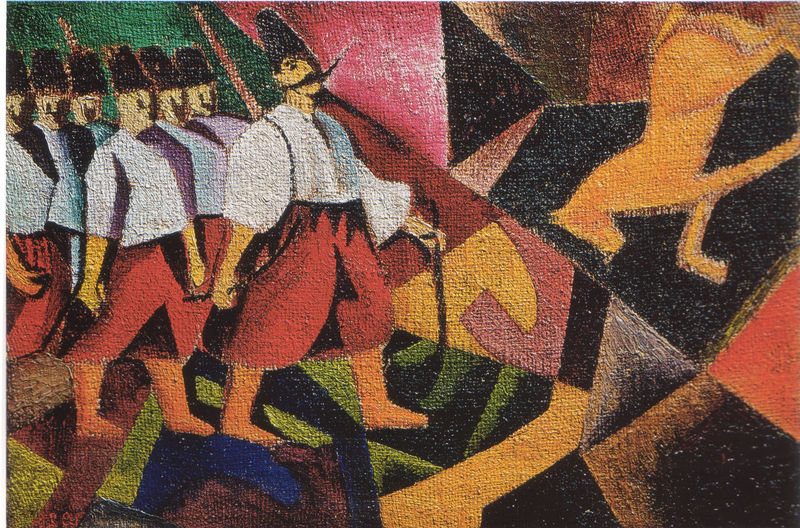
Titel: Kleinrussen
Künstler: David D. Burliuk
Standort: Sankt Petersburg
Institution: Staatliches Russisches Museum
Schlagwörter: blau, weiß, gelb, grün, kubismus, kubistisch, ocker, bar, hüte, männer, schwarz, rot, muster, pferd, hosen, soldaten, schnäuzer, orient, armee, marsch, parade, dreiecke, avantgarde, russisch, marc, fez, pumphosen